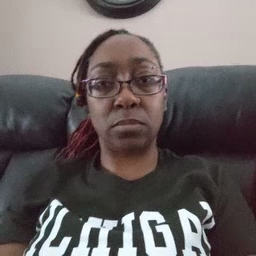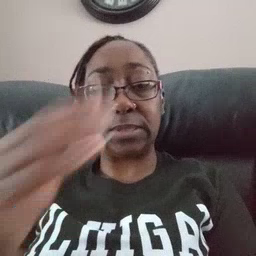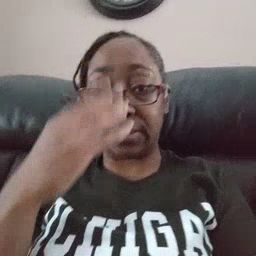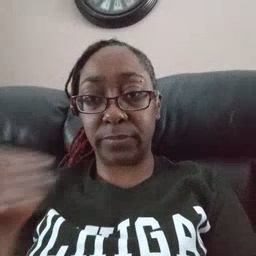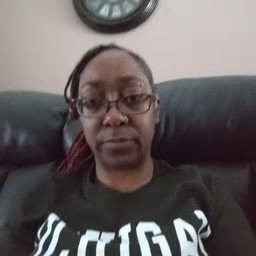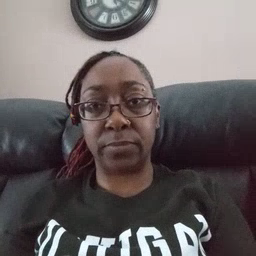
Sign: sleep